Question:
I have workbook with around 50 sheets in it, some of random sheet have Employee names in it. I want all the name to be copied in sheet 1 (A1)
Please note that data is not in table format.
I want Macro to run in all sheet and look out for Name header and paste it in sheet 1 (A1).
Please note "Name" list can be anywhere in the sheet there are no specific range so macro needs to find "Name" word and copy entire list till next blank row and past it into Sheet 1 again find "Name" word and paste it into sheet 1 below available list.
'''
Private Sub Search_n_Copy()
Dim ws As Worksheet
Dim rngCopy As Range, aCell As Range, bcell As Range
Dim strSearch As String
Application.ScreenUpdating = False
Application.DisplayAlerts = False
Application.CutCopyMode = False
strSearch = "Name"
For Each ws In Worksheets
With ws
Set rngCopy = Nothing
Set aCell = .Columns(2).Find(What:=strSearch, LookIn:=xlValues, _
LookAt:=xlWhole, SearchOrder:=xlByRows, SearchDirection:=xlNext, _
MatchCase:=False, SearchFormat:=False)
If Not aCell Is Nothing Then
Set bcell = aCell
If rngCopy Is Nothing Then
Set rngCopy = .Rows((aCell.Row + 1) & ":" & (aCell.End(xlDown).Row))
Else
Set rngCopy = Union(rngCopy, .Rows((aCell.Row + 1) & ":" & (aCell.End(xlDown).Row)))
End If
Do
Set aCell = .Columns(2).FindNext(After:=aCell)
If Not aCell Is Nothing Then
If aCell.Address = bcell.Address Then Exit Do
If rngCopy Is Nothing Then
Set rngCopy = .Rows((aCell.Row + 1) & (aCell.End(xlDown).Row))
Else
Set rngCopy = Union(rngCopy, .Rows((aCell.Row + 1) & ":" & (aCell.End(xlDown).Row)))
End If
Else
Exit Do
End If
Loop
End If
'~~> I am pasting to sheet1. Change as applicable
If Not rngCopy Is Nothing Then rngCopy.Copy Sheets("Sheet1").Range("A" & Rows.Count).End(xlUp).Offset(1)
Range("B2").Select
Selection.End(xlDown).Select
ActiveCell.Offset(0, -1).Range("A1").Select
ActiveCell.FormulaR1C1 = "x"
Range("A1").Select
End With
'''
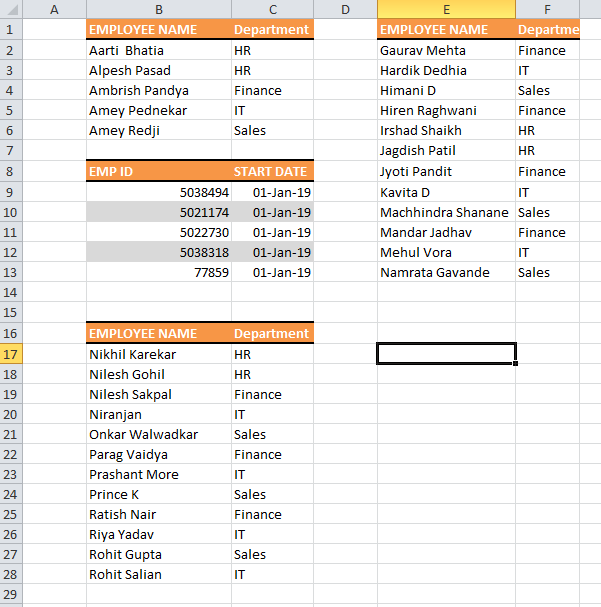
Answer: You can use the 'Range.Find' method to find all the instances of "name". The key to this is keeping track of the first one that you find so that when 'Find' gets back to that cell you don't keep processing. If you don't do this, it will keep going in a circle forever. Here's an example.
'''
Private Sub Search_n_Copy()
Dim rFound As Range
Dim sFirstFound As String
'find the first instance of name
Set rFound = Sheet1.UsedRange.Find("name", , xlValues, xlPart)
'continue only if you found at least one instance
If Not rFound Is Nothing Then
'record the first one you found because Find loops back on itself
sFirstFound = rFound.Address
Do
'copy the name to another sheet
Sheet1.Range(rFound.Offset(1), rFound.Offset(1).End(xlDown)).Copy _
Sheet2.Range("A1000").End(xlUp).Offset(1)
'find the next instance of name
Set rFound = Sheet1.UsedRange.FindNext(rFound)
'stop looping when you get back to the first found cell
Loop Until rFound.Address = sFirstFound
End If
End Sub
'''
If you want to do it for every sheet (and probably not the one where you're writing the results) it would look like this
'''
Sub Search_n_Copy()
Dim rFound As Range
Dim sFirstFound As String
Dim shSrc As Worksheet
Dim shDest As Worksheet
'Change this to match your sheet's name
Set shDest = ThisWorkbook.Worksheets("Results")
For Each shSrc In Worksheets
If shSrc.Name <> shDest.Name Then
With shSrc
Set rFound = shSrc.UsedRange.Find("Name", , xlValues, xlPart)
If Not rFound Is Nothing Then
sFirstFound = rFound.Address
Do
shSrc.Range(rFound.Offset(1), rFound.Offset(1).End(xlDown)).Copy _
shDest.Range("A1000").End(xlUp).Offset(1)
Set rFound = shSrc.UsedRange.FindNext(rFound)
Loop Until rFound.Address = sFirstFound
End If
End With
End If
Next shSrc
End Sub
'''